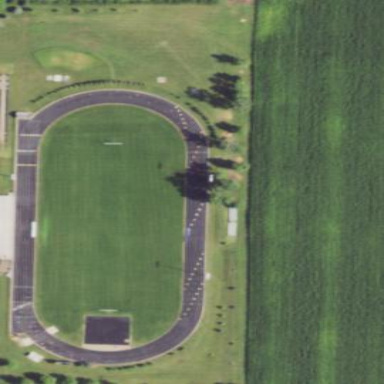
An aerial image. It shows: Track in leisure land.